Question: So I upgraded to Spring Source Tool Suite 3.6.2, and I've been having a few problems. The current one is now for some projects I get incomplete context menus:

Some notes:
- - - 'STS.exe -clean'- - - 'Team'
To elaborate on the last point, all 20 or so of my projects are on SVN. For the ones where the menu seems funky (at least on the 5 or so I tested), when I could get the full menu to show up, the Team menu doesn't. This is even on a fresh STS install without SVN Connectors.
I just tested a new install of STS, and things were working fine until after restarting after an install of IvyDE. Ivy is needed for some of the projects, I haven't analyzed the correlation yet. I will try to remove that and report back.
This is also happening for two other people on my team, with brand new computers (and thus, workspaces).
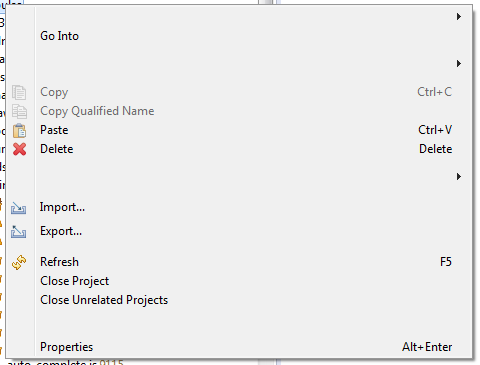
Answer: It was IvyDE. Specifically the 2.2.0.final-201311091524-RELEASE version (takes breath). I'm going to try to find a version that works. My SVN stuff is not causing any problems.

## Update
I've fixed my issues. I used a development build from the CI trunk build artifact site at: <URL>
The versions included were:
- '2.5.0alpha_20141106222552'- '2.5.0alpha_20141106222552'- '2.3.0beta1-201409280037-hudson-296'- '2.3.0beta1-201409280037-hudson-296'
Note that I tried just updating IvyDE to 2.5a, but still had issues. Updating Ivy fixed all my issues so far.
I filed a bug with Apache: <URL>